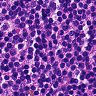
Metastatic tissue present: no